Platform: Mobile
Application: Chrome
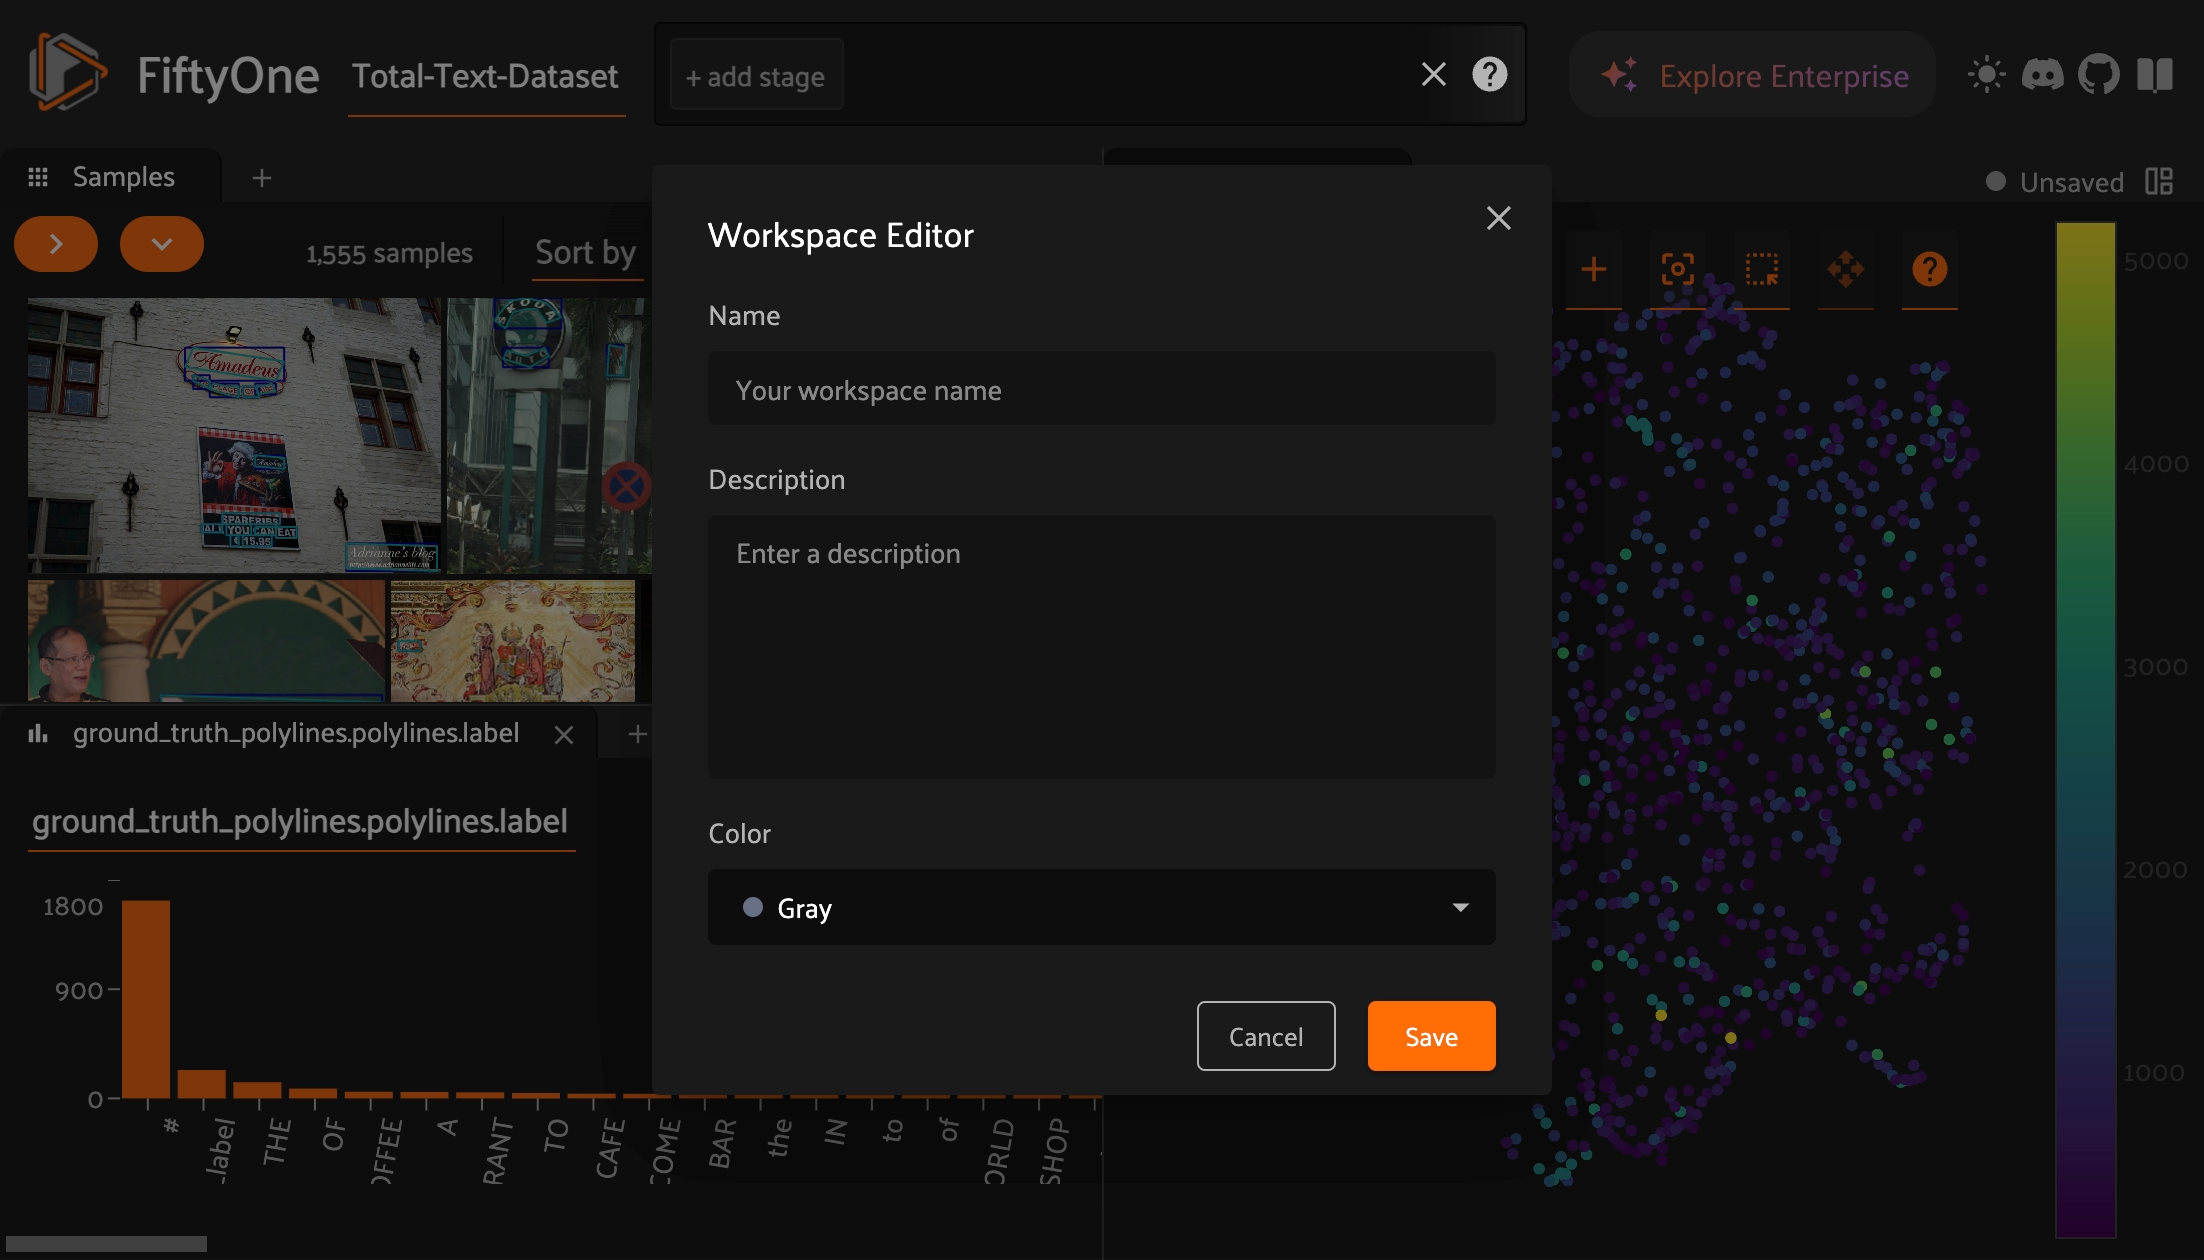
task_description: Show more items in the actions row toolbar
action_type: click
element_info: Icon

task_description: Name the workspace you want to create as Workspace1
action_type: type
element_info: Text Input

task_description: Enter a description for the workspace you are creating
action_type: type
element_info: Text Input
task_description: Open the workspaces menu to see if there are any saved workspaces or create a new workspace
action_type: click
element_info: Button

task_description: Change the color of the workspace
action_type: select
element_info: Menu Item

task_description: Save the workspace
action_type: click
element_info: Button

task_description: How many samples are in this dataset?
action_type: hover
element_info: Text

task_description: Cancel out of the workspace editor
action_type: click
element_info: Button

task_description: What is the name of this dataset?
action_type: hover
element_info: Text